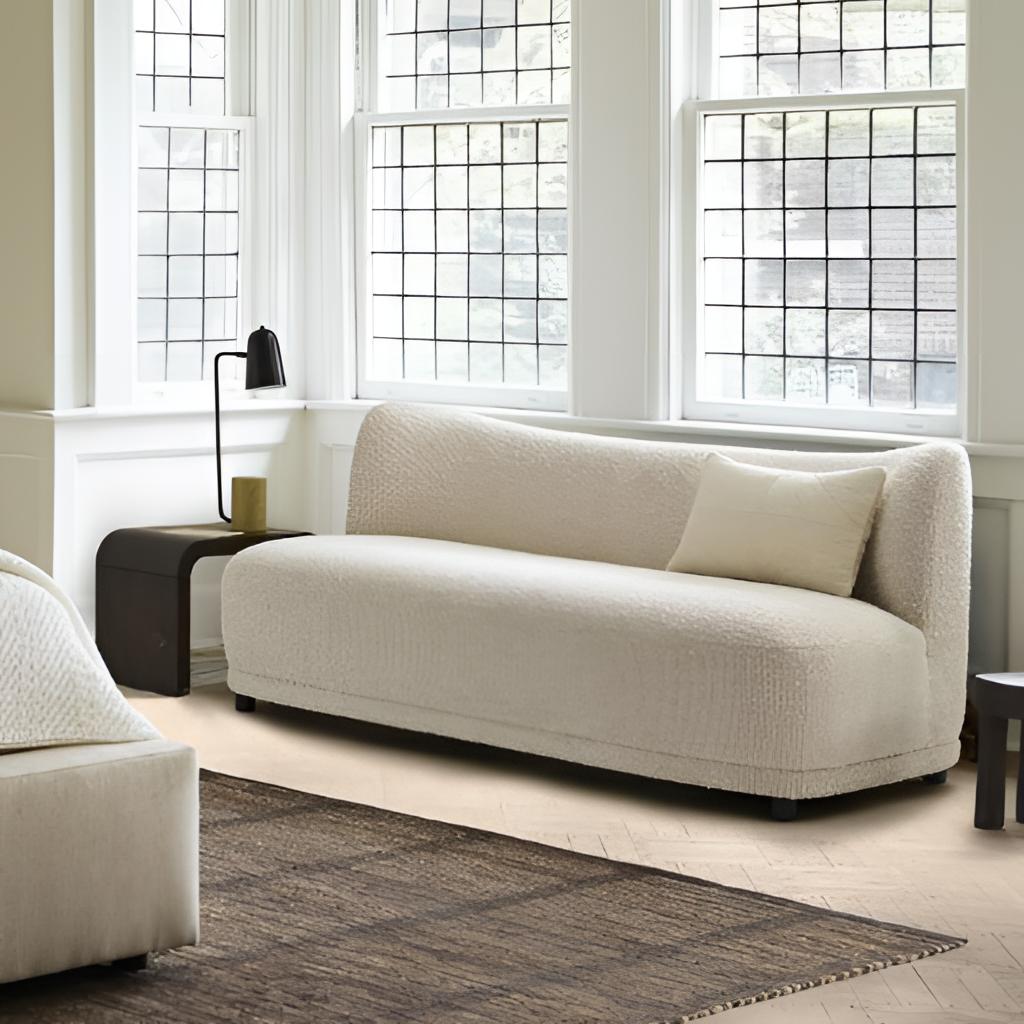
cream fabric sofa, living room, modern, paint wallpaper, with solid pattern, wood flooring, with herringbone pattern